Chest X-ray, PA view. Patient: 46 years old, sex F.
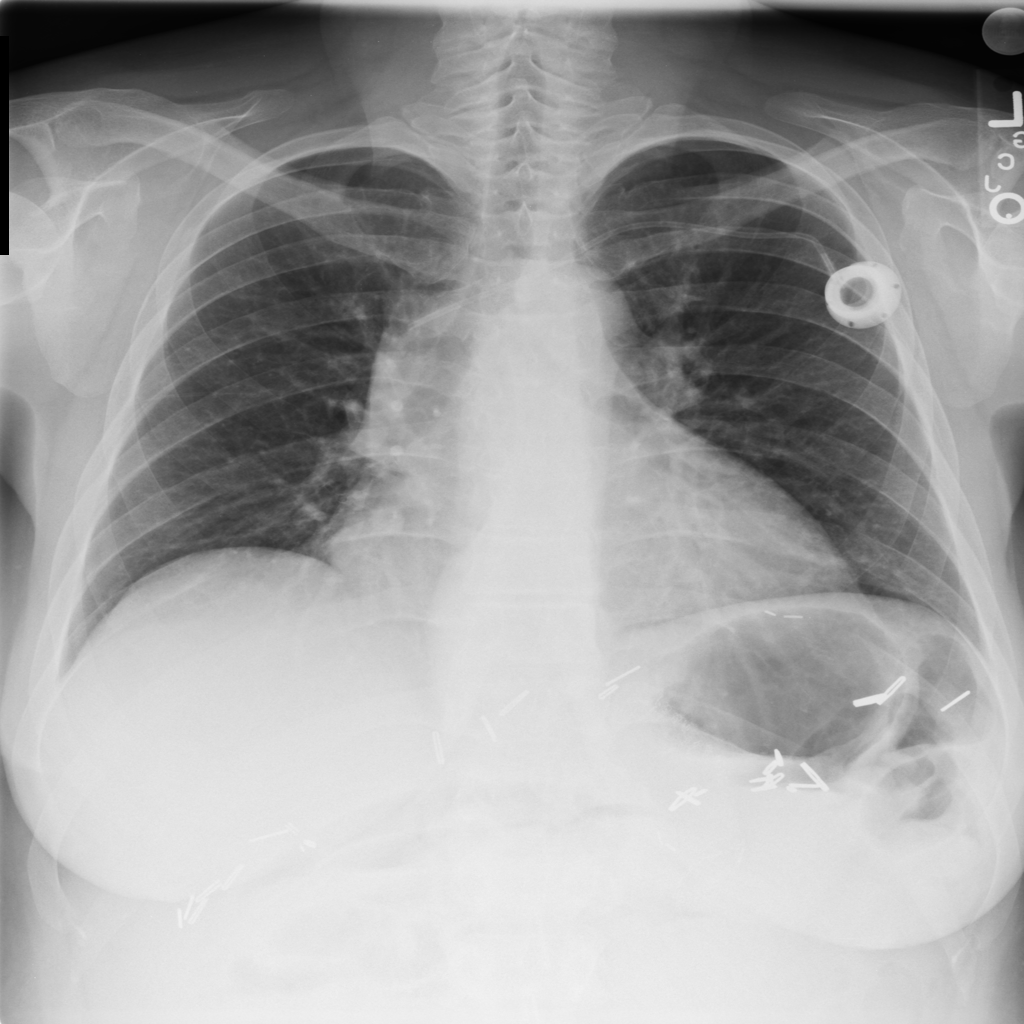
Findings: No Finding